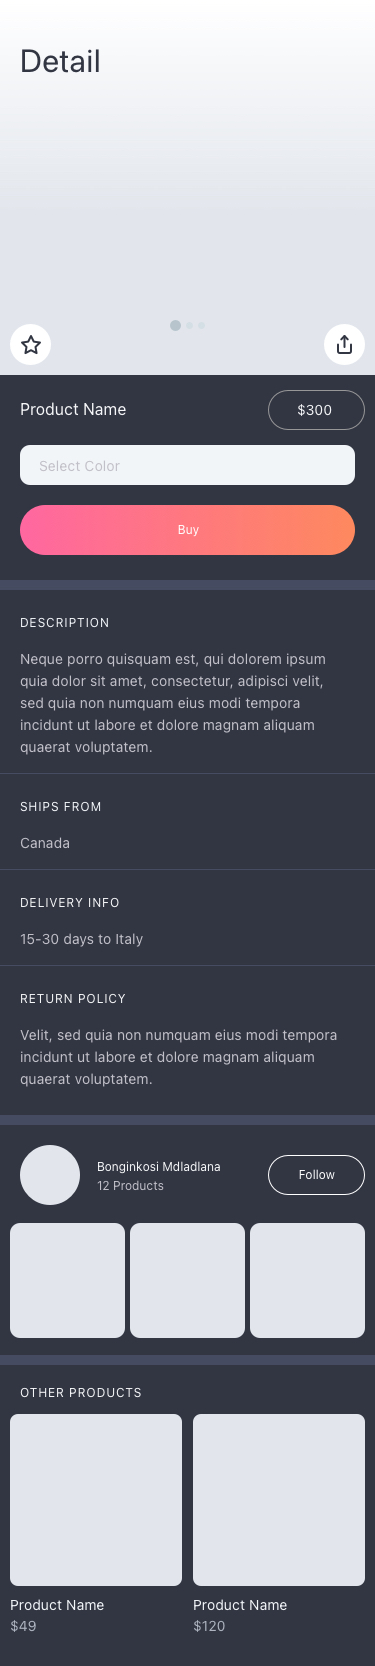
Text in this UI design:
Product Name
$120
Product Name
$49
OTHER PRODUCTS
12 Products
Bonginkosi Mdladlana
Velit, sed quia non numquam eius modi tempora incidunt ut labore et dolore magnam aliquam quaerat voluptatem.
RETURN POLICY
15-30 days to Italy
DELIVERY INFO
Canada
SHIPS FROM
Neque porro quisquam est, qui dolorem ipsum quia dolor sit amet, consectetur, adipisci velit, sed quia non numquam eius modi tempora incidunt ut labore et dolore magnam aliquam quaerat voluptatem.
DESCRIPTION
Select Color
$300
Product Name
Detail